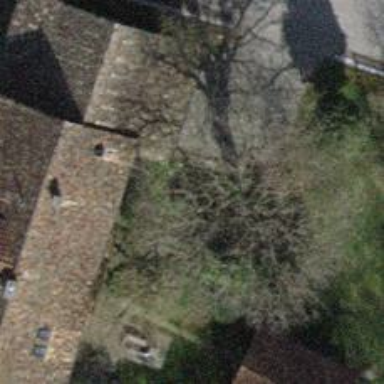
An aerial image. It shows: Single tag "natural: tree."